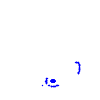
Particle: electron